Question: As the screenshot suggests, can I add a new button next to close button on top of dialog, I have no idea if this can be implemented or there is any limitation
Thanks
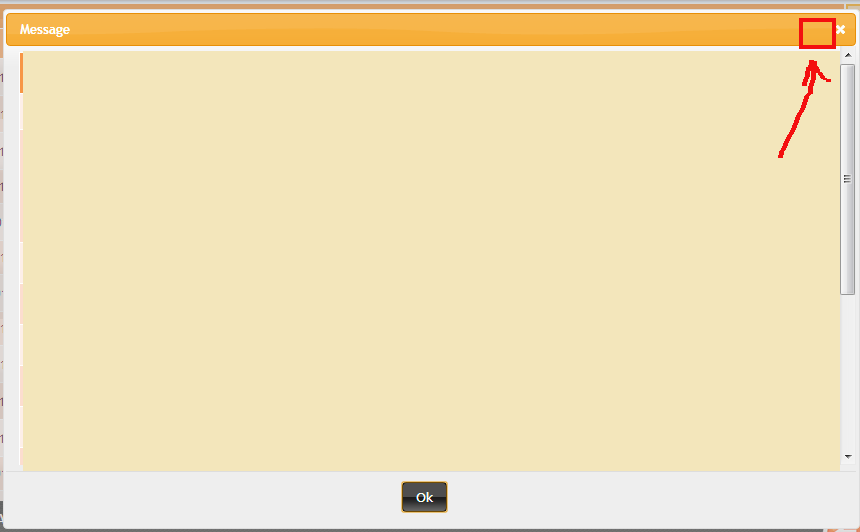
Answer: You can use the 'create' event to add your button. This is a simple way to make sure button doesn't get added more than once
'''
var newBtn = '<a href="#" class="myDialogBtn"><span class="ui-icon ui-icon-alert"></span></a>';
$('#dialog').dialog({
title: 'Test Dialog',
create: function() {
$(this).prev('.ui-dialog-titlebar').find('.ui-dialog-title').after(newBtn)
}
})
'''
Inspec the existing button in browser console to copy additional css needed
DEMO: <URL>
API Reference: <URL>